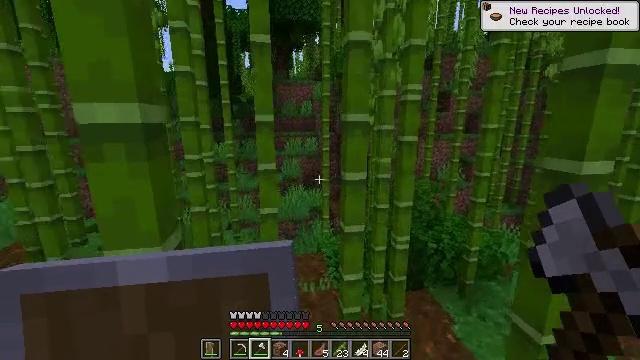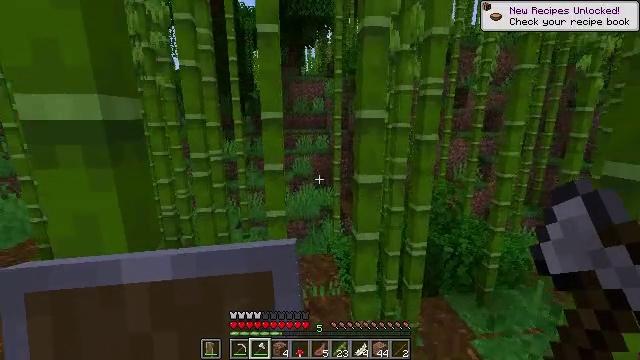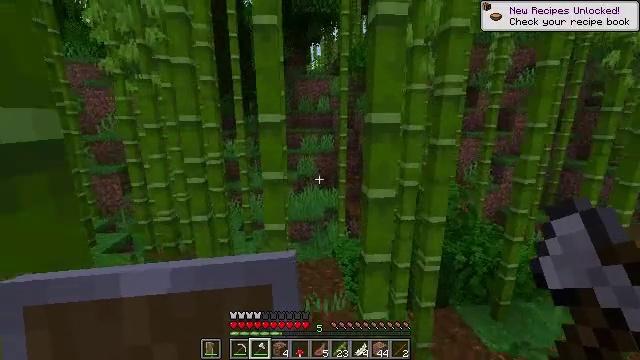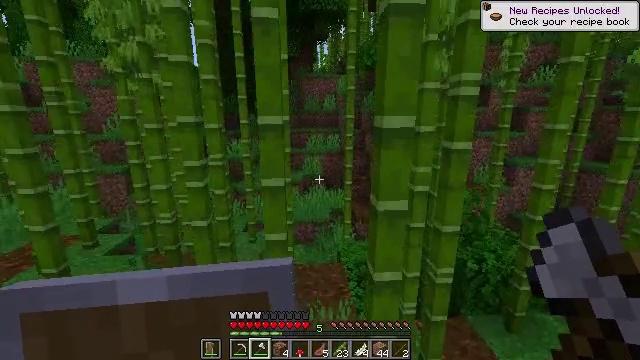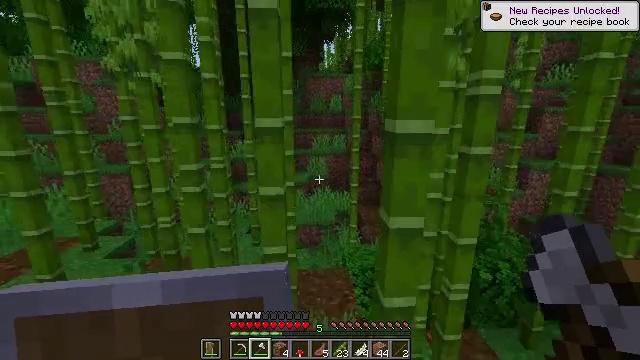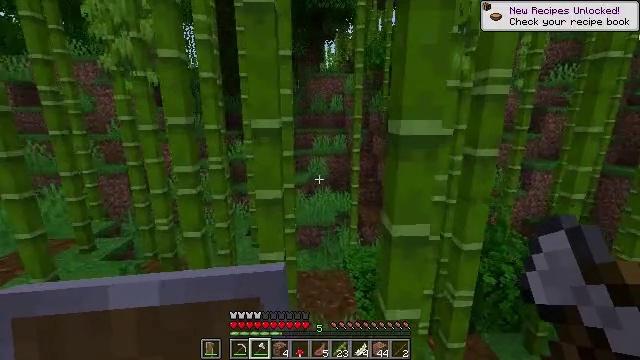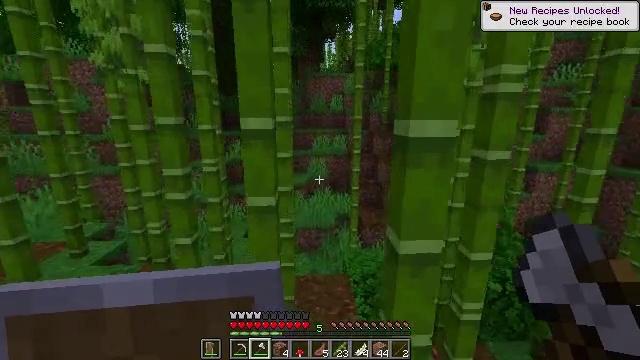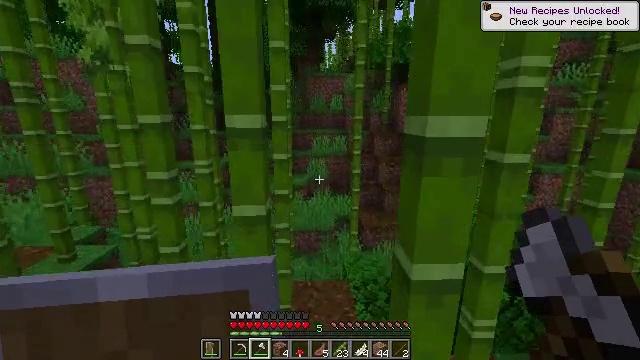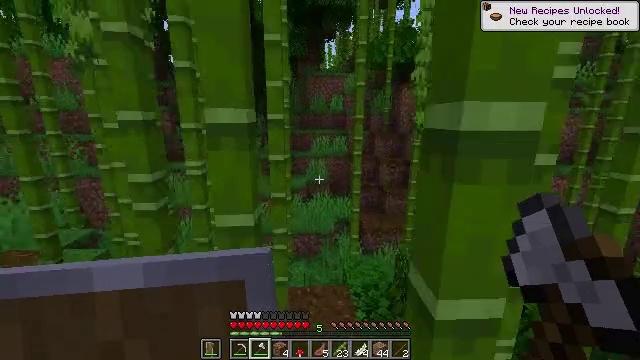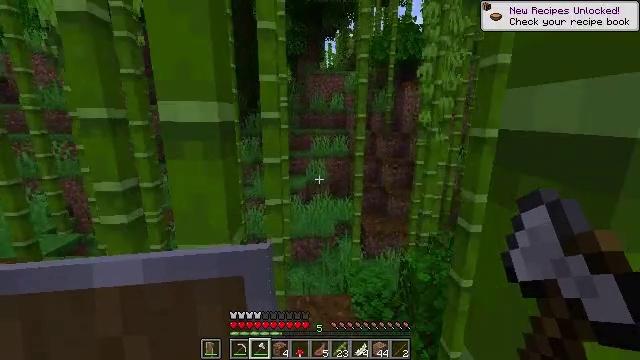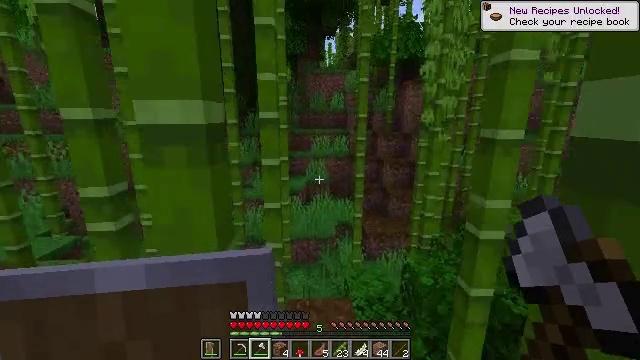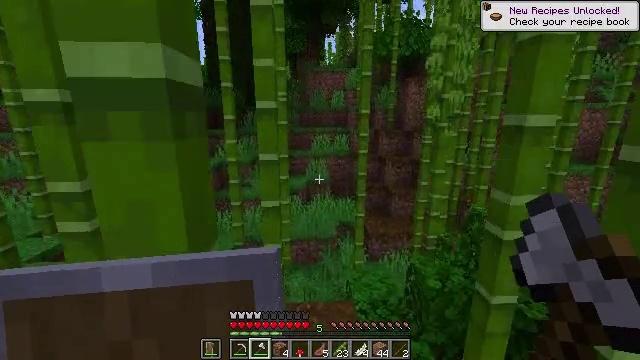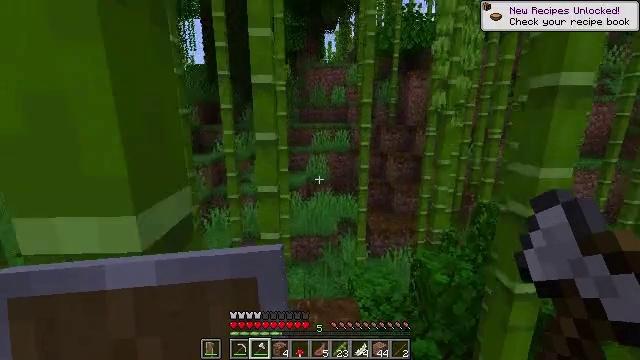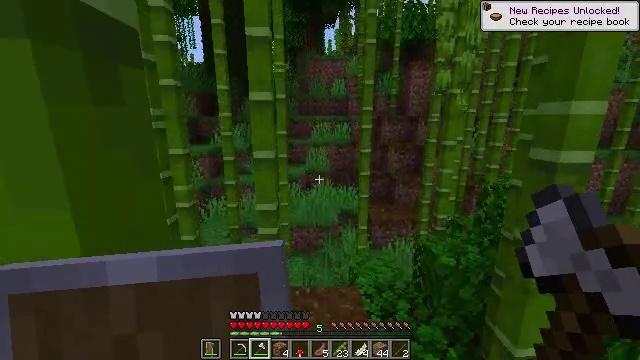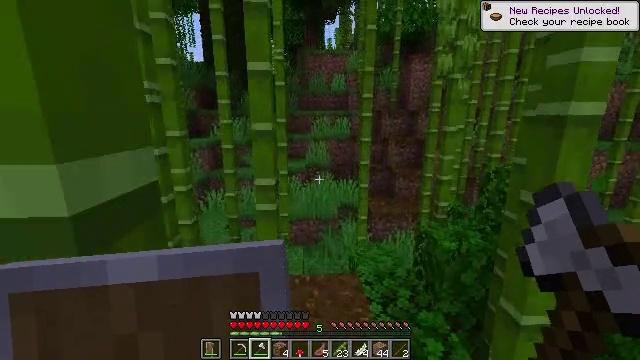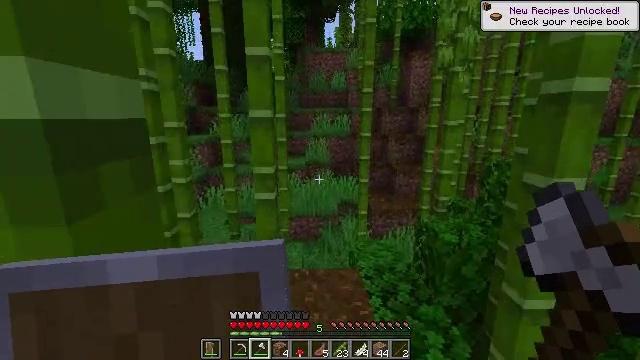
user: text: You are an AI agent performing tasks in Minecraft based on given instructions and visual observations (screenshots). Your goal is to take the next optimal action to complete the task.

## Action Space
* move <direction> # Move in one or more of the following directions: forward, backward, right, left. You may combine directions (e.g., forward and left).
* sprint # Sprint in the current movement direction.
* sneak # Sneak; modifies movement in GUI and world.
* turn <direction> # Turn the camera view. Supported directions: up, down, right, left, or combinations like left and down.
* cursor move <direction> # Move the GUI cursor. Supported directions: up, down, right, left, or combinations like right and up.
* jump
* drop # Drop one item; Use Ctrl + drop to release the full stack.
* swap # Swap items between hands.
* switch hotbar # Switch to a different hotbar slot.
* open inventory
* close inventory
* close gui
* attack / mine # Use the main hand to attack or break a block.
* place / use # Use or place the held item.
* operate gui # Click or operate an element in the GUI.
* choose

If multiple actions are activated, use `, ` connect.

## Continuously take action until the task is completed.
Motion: motion action
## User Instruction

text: Remove the topsoil to get podzol.
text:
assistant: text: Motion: move forward, turn left
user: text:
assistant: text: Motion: move forward, turn left
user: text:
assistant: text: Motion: move forward, turn left
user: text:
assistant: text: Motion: move forward, turn left
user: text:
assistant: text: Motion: move forward
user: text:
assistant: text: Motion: move forward
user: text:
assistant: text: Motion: move forward
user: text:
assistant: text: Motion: move forward
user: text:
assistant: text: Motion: move forward
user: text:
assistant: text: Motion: move forward
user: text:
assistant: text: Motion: move forward
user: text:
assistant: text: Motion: move forward
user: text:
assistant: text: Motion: move forward
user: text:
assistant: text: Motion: move forward
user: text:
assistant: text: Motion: move forward
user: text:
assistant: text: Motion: move forward
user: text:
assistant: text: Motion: move forward
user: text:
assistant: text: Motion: move forward
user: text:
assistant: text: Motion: move forward
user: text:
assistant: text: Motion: move forward
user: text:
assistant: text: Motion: move forward
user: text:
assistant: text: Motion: move forward
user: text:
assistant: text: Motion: move forward
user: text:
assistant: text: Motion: move forward
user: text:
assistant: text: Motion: move forward
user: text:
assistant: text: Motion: move forward
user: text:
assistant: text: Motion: move forward
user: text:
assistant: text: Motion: move forward
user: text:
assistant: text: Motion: move forward
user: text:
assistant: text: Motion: move forward